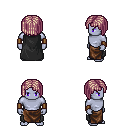
a pixel art fantasy rpg character, male body template, dark elf, purple skin, black cape, robe skirt, white blonde pageboy hairstyle, leather bracers, four views (front, back, left, right), 2x2 character sprite sheet, small pixel art, hard edges, no anti-aliasing